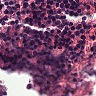
Metastatic tissue present: no